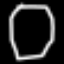
Label: octagon